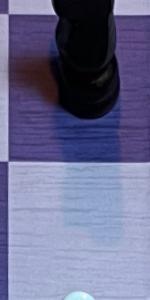
Label: Empty